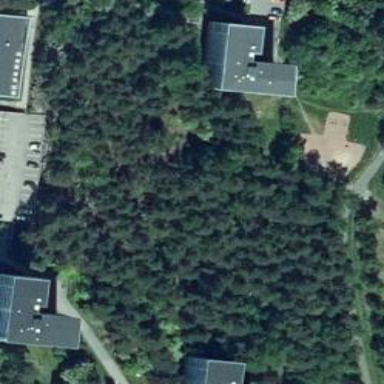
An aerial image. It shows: Forest with mix of leaf types.